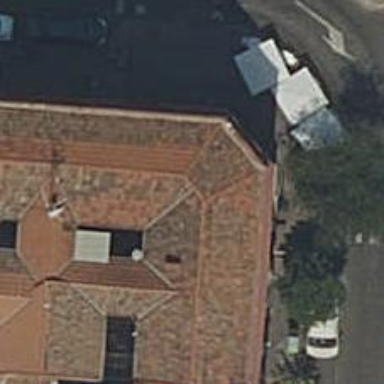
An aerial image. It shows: Restaurant.